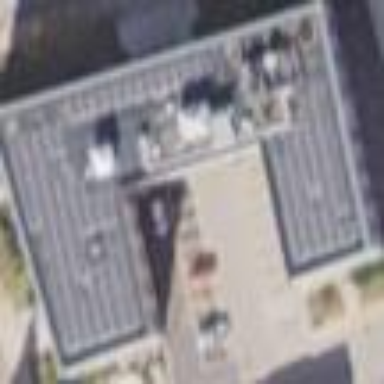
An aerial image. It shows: Government office building.